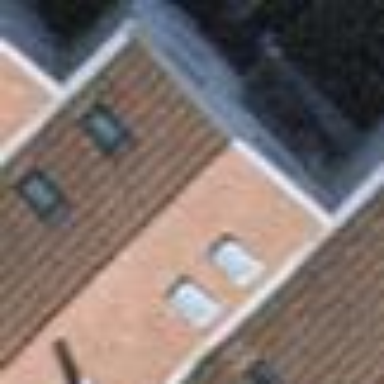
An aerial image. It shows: Terrace building.